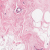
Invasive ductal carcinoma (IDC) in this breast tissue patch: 0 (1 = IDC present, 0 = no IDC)